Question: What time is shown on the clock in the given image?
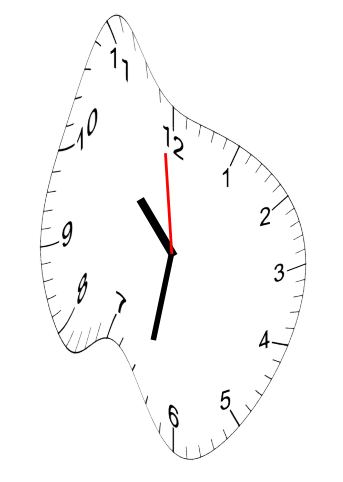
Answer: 10:31:59